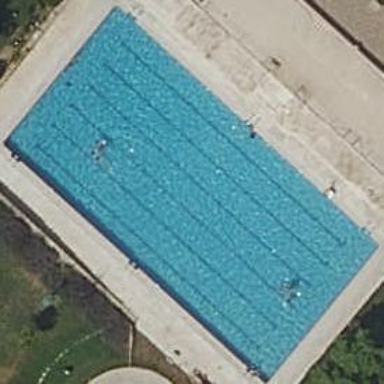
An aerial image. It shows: Swimming pool located in leisure land.